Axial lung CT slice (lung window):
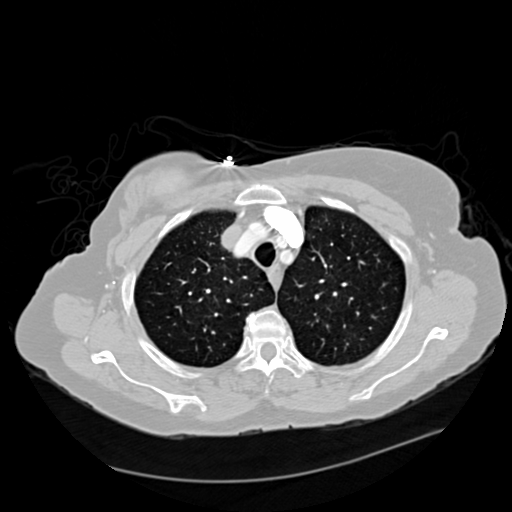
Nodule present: no